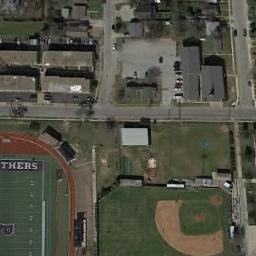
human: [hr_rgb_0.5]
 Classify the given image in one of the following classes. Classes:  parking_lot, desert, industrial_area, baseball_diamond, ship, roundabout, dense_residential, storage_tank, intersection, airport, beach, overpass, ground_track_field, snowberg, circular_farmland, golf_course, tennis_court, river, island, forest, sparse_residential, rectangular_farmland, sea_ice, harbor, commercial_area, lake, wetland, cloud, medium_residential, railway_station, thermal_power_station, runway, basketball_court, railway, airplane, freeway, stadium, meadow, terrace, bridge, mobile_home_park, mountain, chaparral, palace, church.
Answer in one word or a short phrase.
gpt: baseball_diamond